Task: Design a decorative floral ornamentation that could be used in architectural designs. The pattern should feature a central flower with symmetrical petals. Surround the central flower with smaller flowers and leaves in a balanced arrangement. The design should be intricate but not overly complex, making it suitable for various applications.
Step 1182:
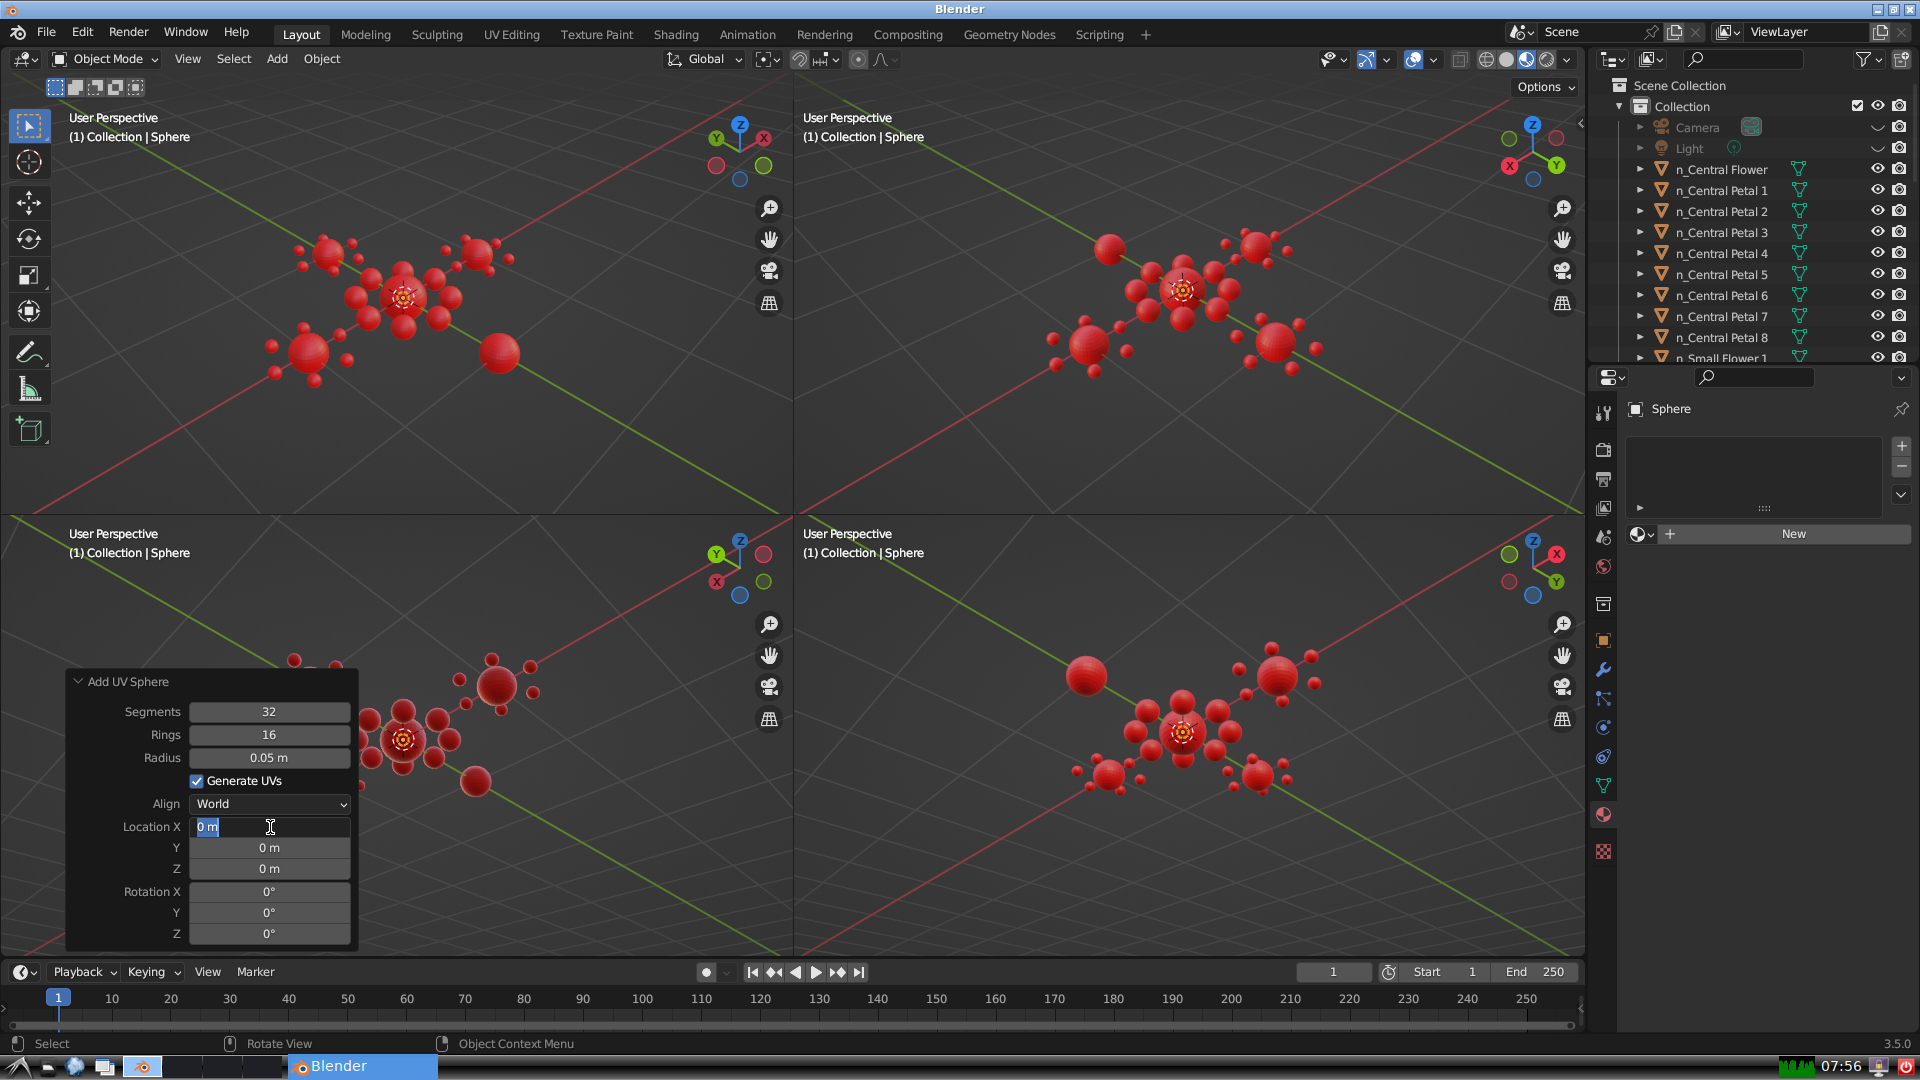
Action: input_text: 0.2999999999999998